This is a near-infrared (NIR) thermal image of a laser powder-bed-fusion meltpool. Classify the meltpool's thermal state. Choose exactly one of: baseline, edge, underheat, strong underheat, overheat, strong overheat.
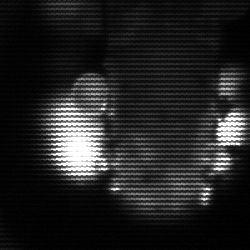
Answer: strong underheat